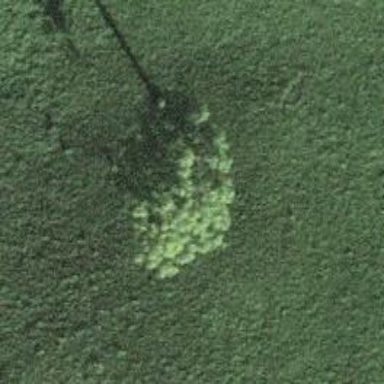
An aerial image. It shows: Beautiful tree in nature.